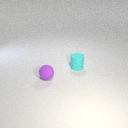
small cyan rubber cylinder behind small purple rubber sphere